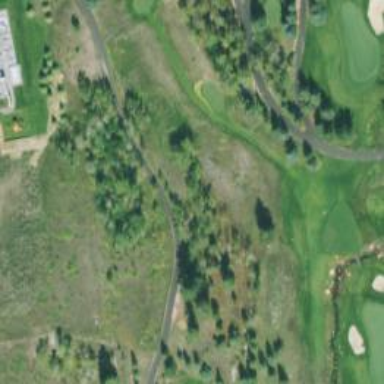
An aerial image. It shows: Track used as golf cart path.